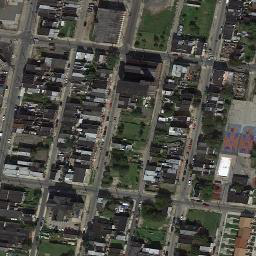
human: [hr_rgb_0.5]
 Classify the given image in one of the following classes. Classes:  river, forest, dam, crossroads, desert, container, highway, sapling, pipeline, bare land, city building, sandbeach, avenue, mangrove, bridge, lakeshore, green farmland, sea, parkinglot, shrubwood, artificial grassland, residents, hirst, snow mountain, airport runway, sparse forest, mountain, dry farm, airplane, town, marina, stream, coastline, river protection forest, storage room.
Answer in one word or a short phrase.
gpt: town